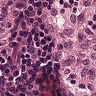
Metastatic tissue present: no